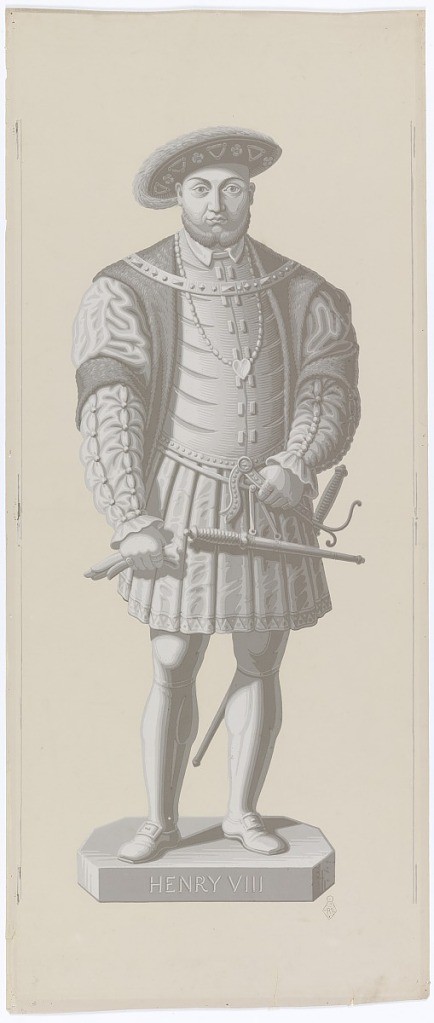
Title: Henry VIII
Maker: Jules Desfossé, French, active 1851 - 1863
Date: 1881–1882
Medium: Block-printed paper
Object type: Decorative panel
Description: Series of eight panels, each with British ruler, full length, in grisaille. Henry VIII, reigned 1509-47.